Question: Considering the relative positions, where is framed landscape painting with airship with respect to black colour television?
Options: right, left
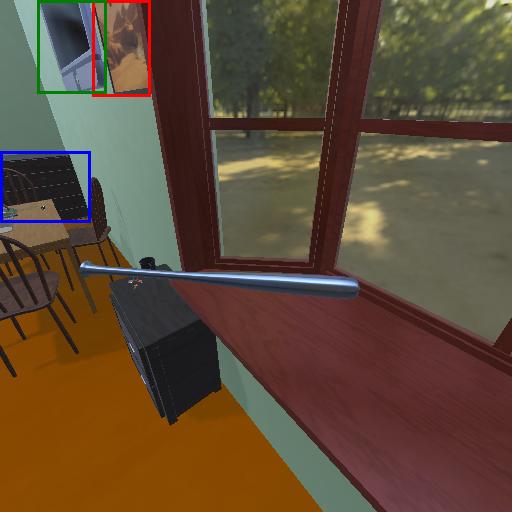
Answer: right